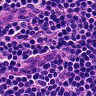
Metastatic tissue present: no